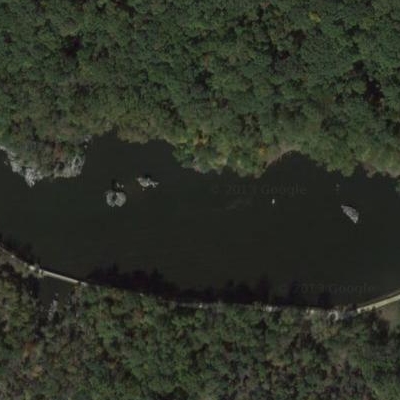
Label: dRiverLake